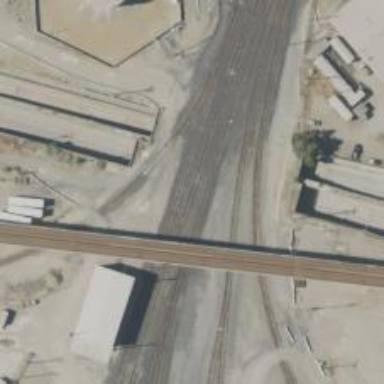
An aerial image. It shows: Railway yard in service.